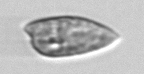
Label: Prorocentrum_dentatum